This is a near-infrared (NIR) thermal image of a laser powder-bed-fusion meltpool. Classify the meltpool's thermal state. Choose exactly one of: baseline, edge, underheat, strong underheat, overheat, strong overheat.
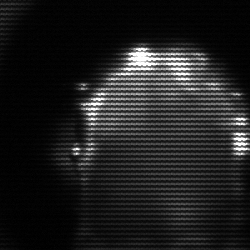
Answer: baseline